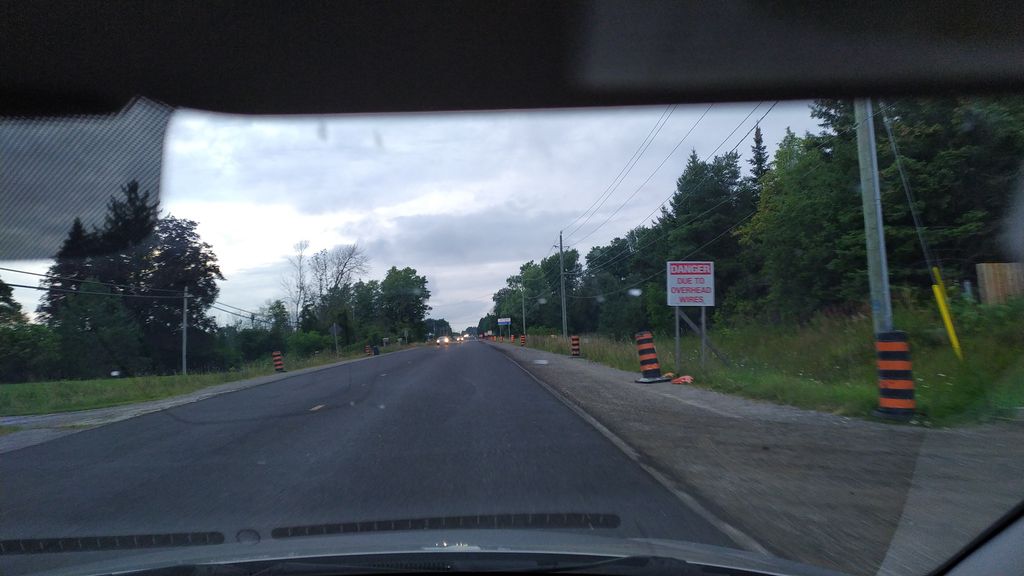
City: kitchener-waterloo